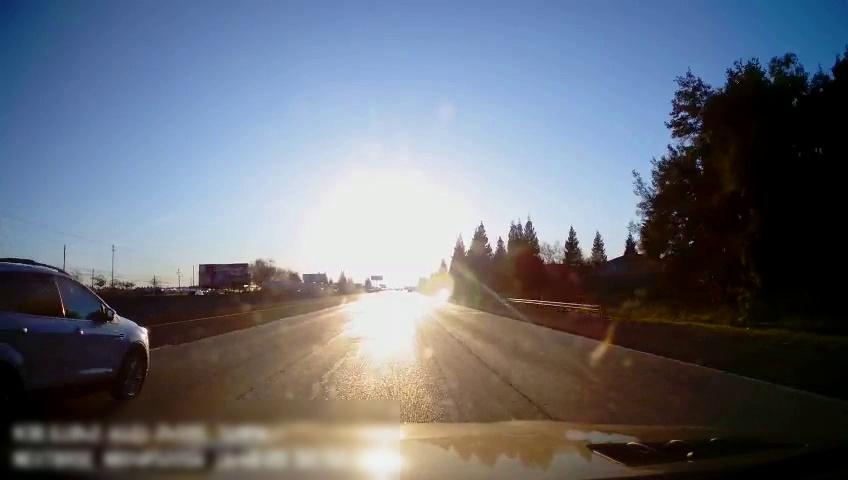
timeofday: Day
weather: Sunny
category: Drivable Space
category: Vehicles | SUV
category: Vehicles | SUV
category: Lanes | Alternate Lane
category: Lanes | Alternate Lane
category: Lanes | Current Lane
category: Lanes | Alternate Lane